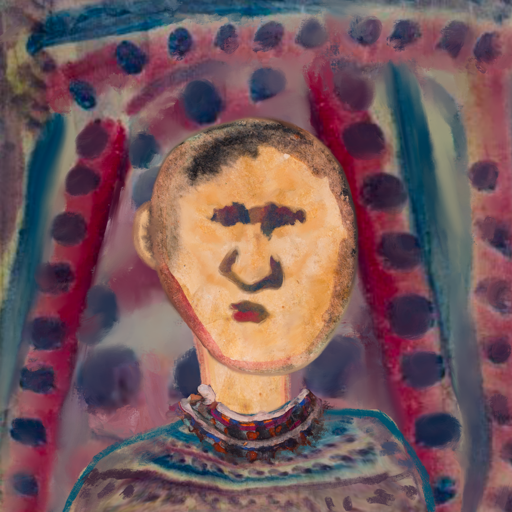
Background: HillGirl, Head And Neck Front: Childish, Face Front: In_The_Sun, Bust: HillGirl, Hair Front: Blank, Head Accessory: Blank, Second Necklace: Blank, Necklace: Hypocrite_1, Baby: Blank